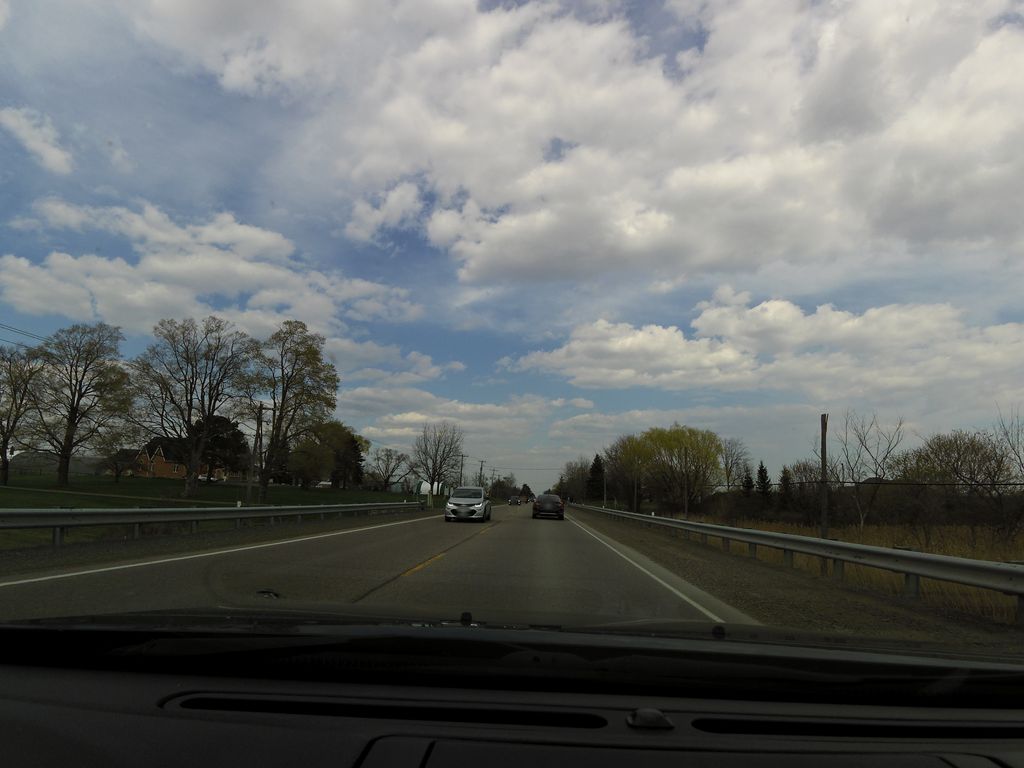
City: hamilton